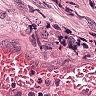
Metastatic tissue present: yes